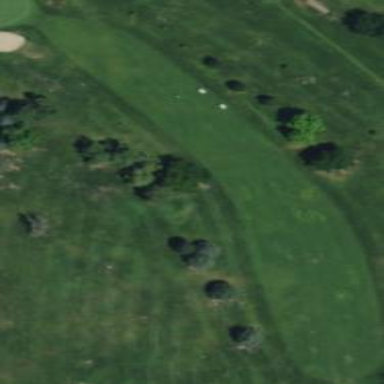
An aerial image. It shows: Golf fairway surrounded by grass.